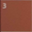
Piece: xx